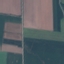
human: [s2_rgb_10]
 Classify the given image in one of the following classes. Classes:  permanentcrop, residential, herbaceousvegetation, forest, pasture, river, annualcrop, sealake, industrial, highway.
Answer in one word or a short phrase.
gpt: AnnualCrop